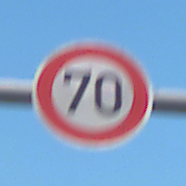
Verkehrszeichen: Geschwindigkeit70
Umgebung: Outdoor, Nature
Tageszeit: SunriseSunset
Wetter: PartlyCloudy
Licht: Natural
Jahreszeit: NotSpecified
Kontrast: MediumContrast